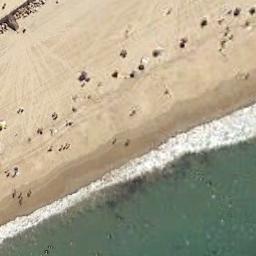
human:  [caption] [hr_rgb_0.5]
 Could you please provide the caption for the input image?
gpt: The beach is made up of light green seawater and a yellow coast .

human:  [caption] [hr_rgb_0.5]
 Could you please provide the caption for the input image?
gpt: Light yellow sandy beach and scattered gravel and ocean .

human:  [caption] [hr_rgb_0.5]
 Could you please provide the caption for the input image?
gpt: The beach is slender .

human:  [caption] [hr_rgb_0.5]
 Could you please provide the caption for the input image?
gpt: The beach with khaki sand and some items on the beach .

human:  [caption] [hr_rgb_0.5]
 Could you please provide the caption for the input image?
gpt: There are water marks on the beach .